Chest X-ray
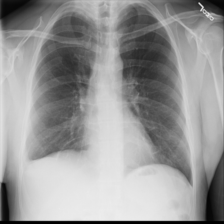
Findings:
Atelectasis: positive
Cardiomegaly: negative
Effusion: negative
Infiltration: negative
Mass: negative
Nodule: negative
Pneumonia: negative
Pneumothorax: negative
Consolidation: negative
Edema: negative
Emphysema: negative
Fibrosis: negative
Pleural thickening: negative
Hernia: negative